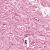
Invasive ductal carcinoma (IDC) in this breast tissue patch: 0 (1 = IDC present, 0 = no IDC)